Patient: sex M, age 59
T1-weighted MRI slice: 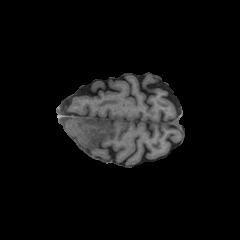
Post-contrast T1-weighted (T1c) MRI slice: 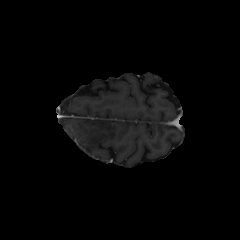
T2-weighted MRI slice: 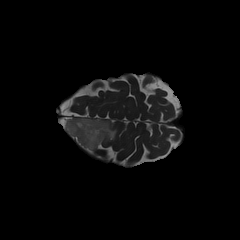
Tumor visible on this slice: yes
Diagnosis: Oligodendroglioma, IDH-mutant, 1p/19q-codeleted
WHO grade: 3